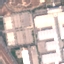
Label: Industrial